Field crop: maize
Growth stage: 2
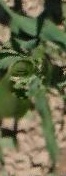
Species: maize